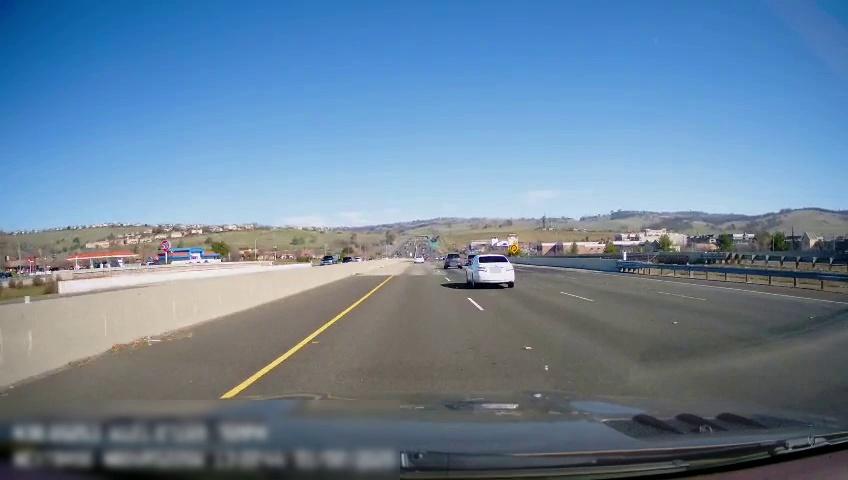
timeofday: Day
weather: Sunny
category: Drivable Space
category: Drivable Space
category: Vehicles | SUV
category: Vehicles | SUV
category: Vehicles | Car
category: Vehicles | Car
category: Vehicles | Car
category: Vehicles | SUV
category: Lanes | Current Lane
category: Lanes | Current Lane
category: Lanes | Alternate Lane
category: Lanes | Alternate Lane
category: Lanes | Alternate Lane
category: Traffic | Signs